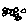
Label: circle